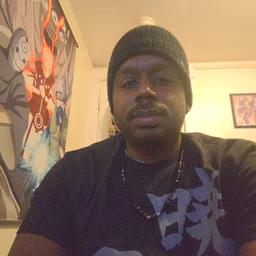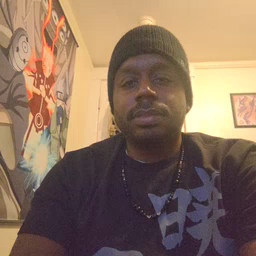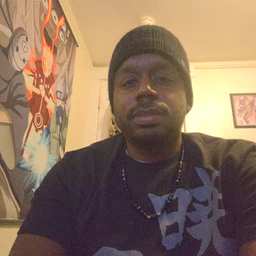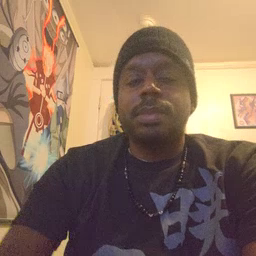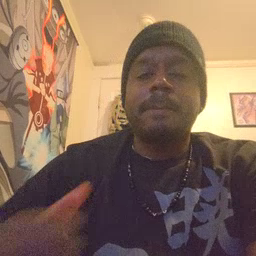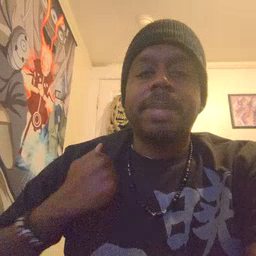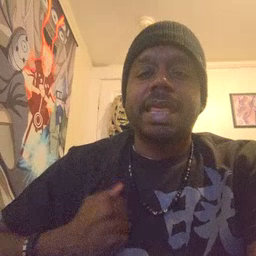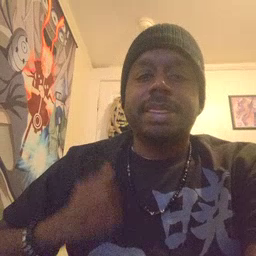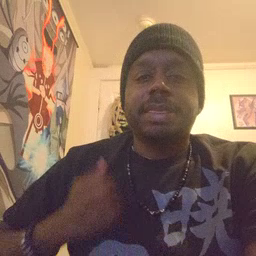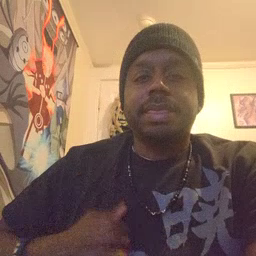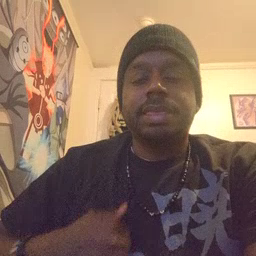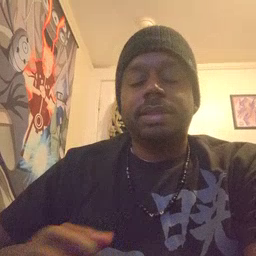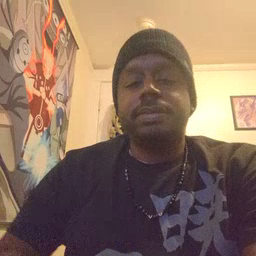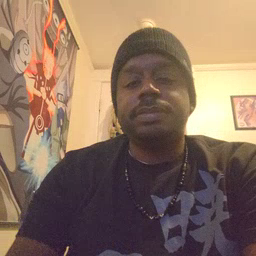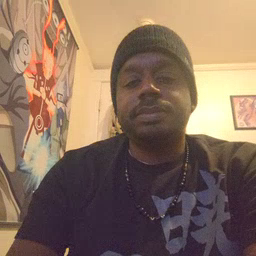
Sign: bath